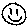
Label: smiley face